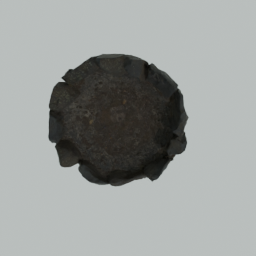
Label: architecture